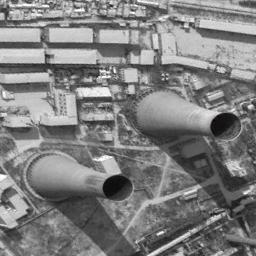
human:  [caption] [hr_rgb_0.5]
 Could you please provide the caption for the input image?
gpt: Many buildings of different shapes are next to the thermal power station .

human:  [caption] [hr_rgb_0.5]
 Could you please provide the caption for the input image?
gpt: Plant and machinery in a thermal power station with two cooling towers .

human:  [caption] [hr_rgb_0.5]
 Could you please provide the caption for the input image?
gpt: The thermal power station is on the bare land next to some buildings .

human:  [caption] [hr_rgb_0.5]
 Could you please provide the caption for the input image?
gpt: There are four thermal power stations in the picture, divided into two groups .

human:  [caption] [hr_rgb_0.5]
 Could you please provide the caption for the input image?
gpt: There are many white buildings and two chimneys on the thermal power station .